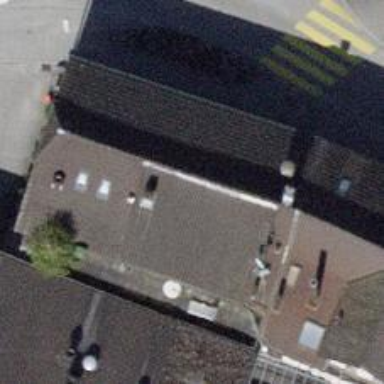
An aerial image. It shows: Restaurant.